Question: On a class that subclasses 'ABNewPersonViewController' in edit mode, I am loading a transparent view(xib file).
When I am doing some edits, the keyboard pops up and even after I am loading the next view, the keyboard won't dismiss.
Where should I be resigning the first responder?

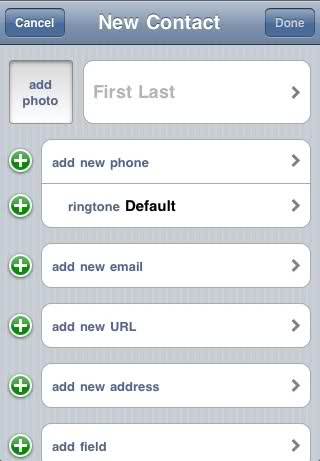
Answer: The easiest way is to call 'endEditing' on the view.